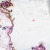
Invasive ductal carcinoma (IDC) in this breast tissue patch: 0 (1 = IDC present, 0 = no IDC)